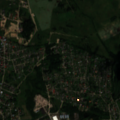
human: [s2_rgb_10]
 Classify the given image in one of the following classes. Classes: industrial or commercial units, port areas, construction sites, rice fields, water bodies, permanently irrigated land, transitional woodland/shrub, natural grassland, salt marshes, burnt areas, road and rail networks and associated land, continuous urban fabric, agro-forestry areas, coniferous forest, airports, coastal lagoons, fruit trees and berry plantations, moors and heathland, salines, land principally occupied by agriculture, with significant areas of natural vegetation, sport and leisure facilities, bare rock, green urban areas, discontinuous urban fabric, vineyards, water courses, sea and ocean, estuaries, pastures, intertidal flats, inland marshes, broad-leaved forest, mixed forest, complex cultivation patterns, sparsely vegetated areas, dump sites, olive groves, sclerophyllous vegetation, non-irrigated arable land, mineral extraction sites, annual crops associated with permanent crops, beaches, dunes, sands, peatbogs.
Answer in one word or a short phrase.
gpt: discontinuous urban fabric, industrial or commercial units, sport and leisure facilities, pastures, complex cultivation patterns, land principally occupied by agriculture, with significant areas of natural vegetation